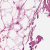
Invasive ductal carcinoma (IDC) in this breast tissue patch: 0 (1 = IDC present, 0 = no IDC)